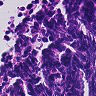
Metastatic tissue present: no